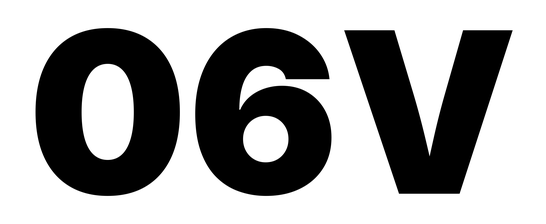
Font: Inter_Black